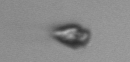
Label: Heterocapsa_rotundata